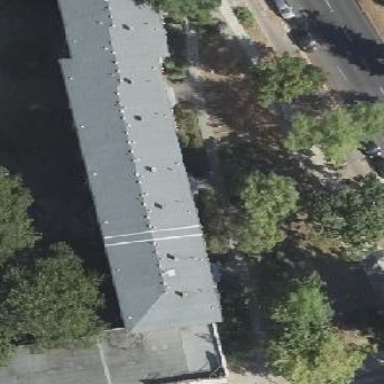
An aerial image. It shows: Apartment building with flat roof.